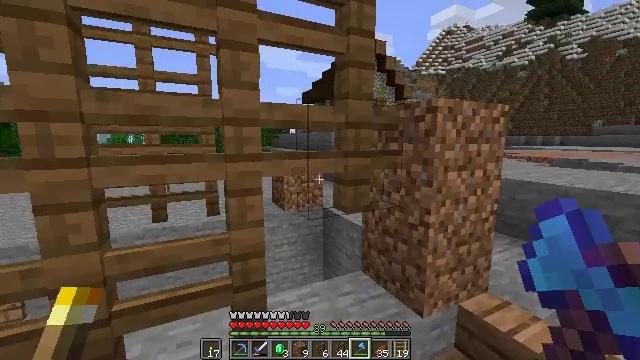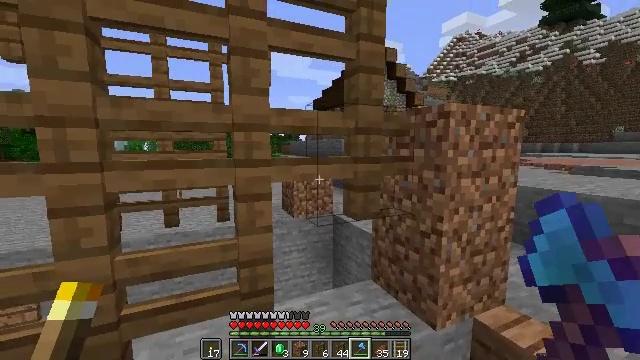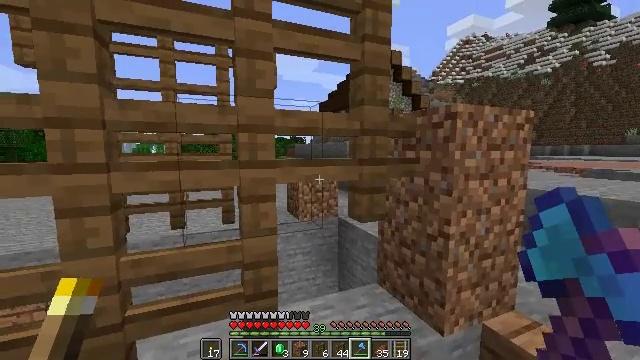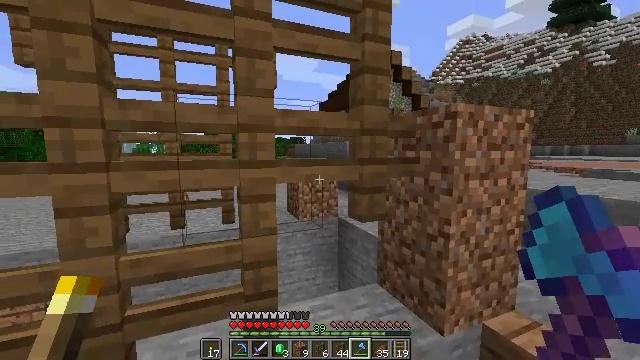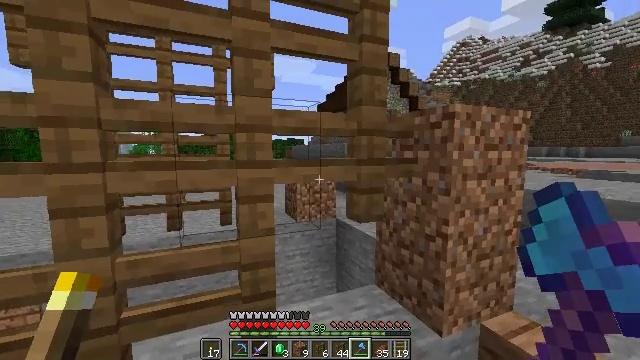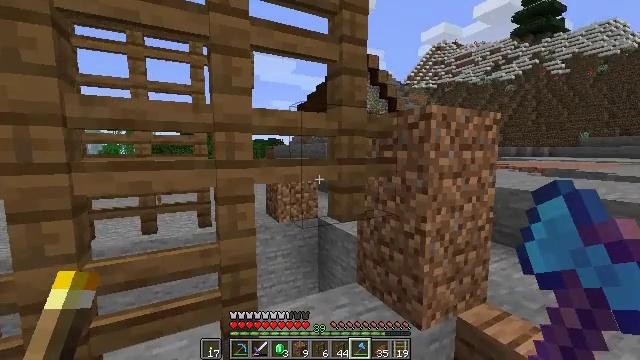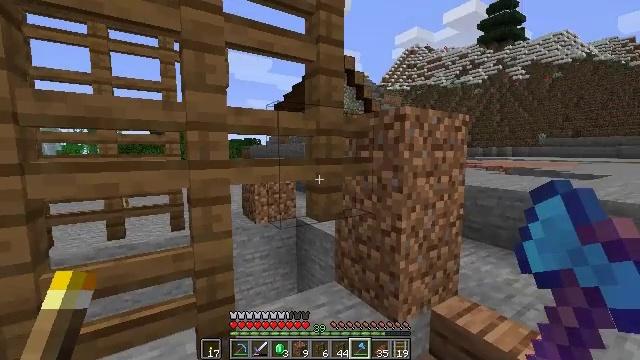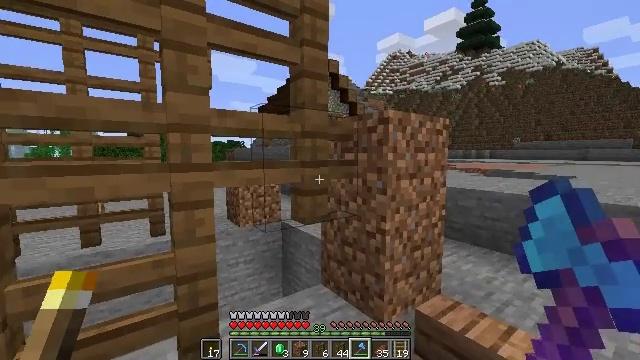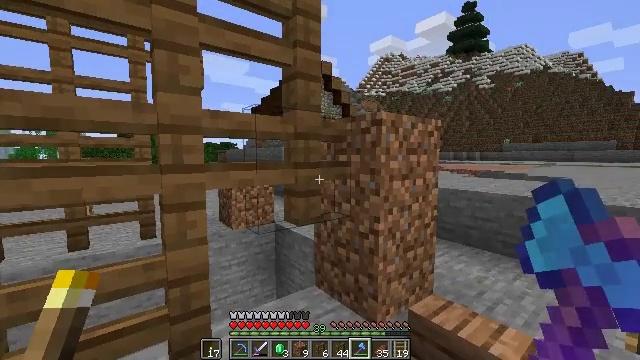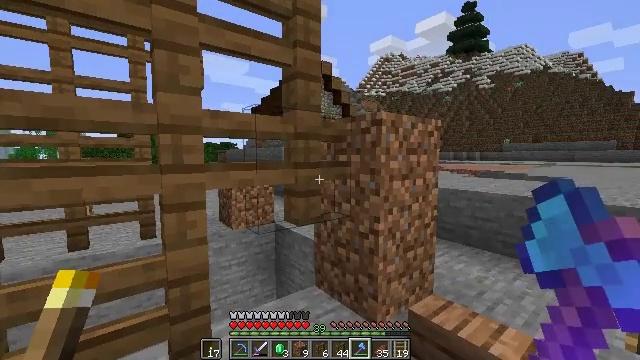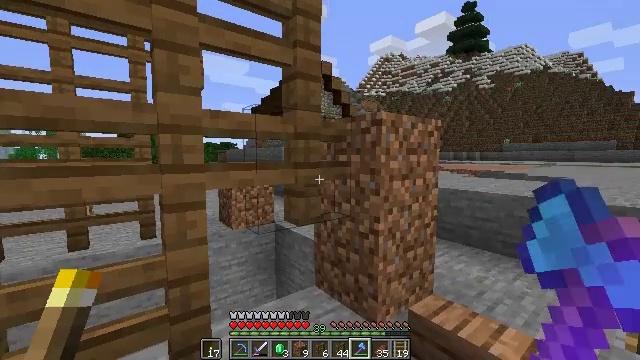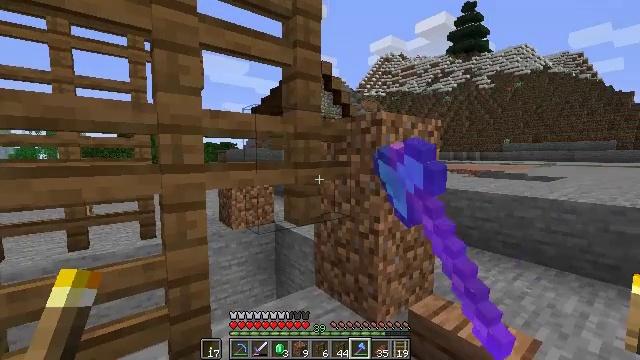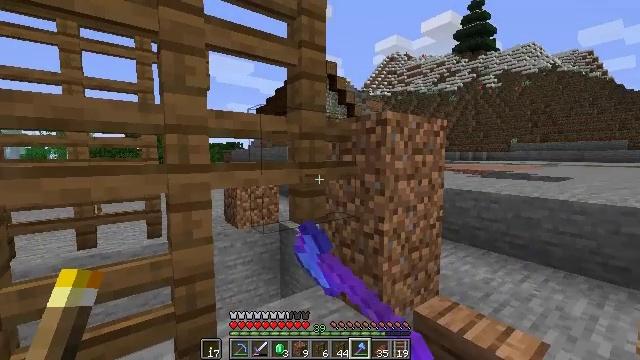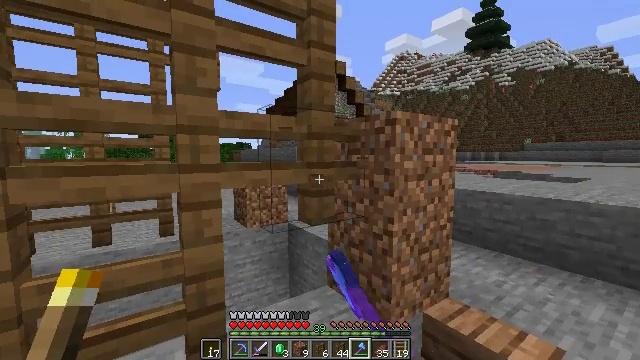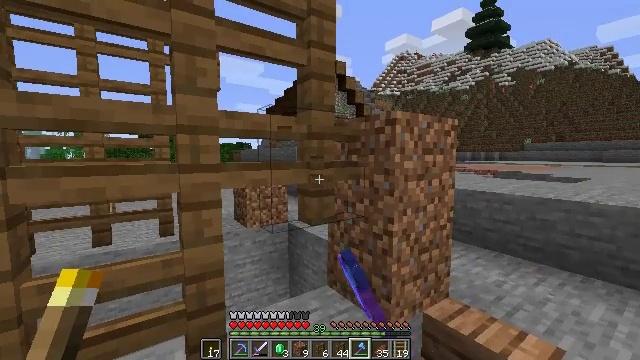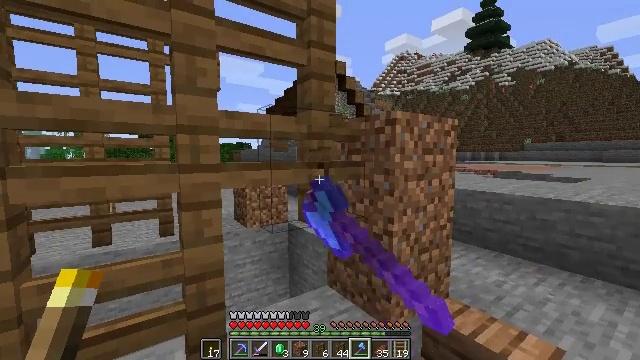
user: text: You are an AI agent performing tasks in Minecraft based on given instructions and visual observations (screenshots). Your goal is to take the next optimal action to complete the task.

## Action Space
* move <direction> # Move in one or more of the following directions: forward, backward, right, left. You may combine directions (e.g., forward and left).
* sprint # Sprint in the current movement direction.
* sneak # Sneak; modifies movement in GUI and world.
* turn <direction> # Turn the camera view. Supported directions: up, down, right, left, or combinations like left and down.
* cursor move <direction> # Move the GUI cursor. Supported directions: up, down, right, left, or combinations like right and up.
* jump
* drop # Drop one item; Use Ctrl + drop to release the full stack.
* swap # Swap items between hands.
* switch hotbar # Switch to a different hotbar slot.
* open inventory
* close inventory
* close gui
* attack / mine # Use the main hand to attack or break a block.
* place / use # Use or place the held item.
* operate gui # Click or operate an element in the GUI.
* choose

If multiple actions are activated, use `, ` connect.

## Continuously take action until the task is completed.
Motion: motion action
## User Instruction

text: Break the spruce fence to collect it.
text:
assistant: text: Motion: turn left and up
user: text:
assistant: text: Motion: turn left
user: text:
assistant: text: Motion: no_op
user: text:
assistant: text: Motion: no_op
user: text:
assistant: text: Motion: turn right
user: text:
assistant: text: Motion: turn right
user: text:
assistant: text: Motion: turn right
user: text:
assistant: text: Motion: turn right
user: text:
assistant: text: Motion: no_op
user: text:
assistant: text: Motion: attack / mine
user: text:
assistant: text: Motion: attack / mine
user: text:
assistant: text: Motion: turn left, attack / mine
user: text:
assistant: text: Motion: turn left, attack / mine
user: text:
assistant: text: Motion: attack / mine
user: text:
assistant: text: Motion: attack / mine
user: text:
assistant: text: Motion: attack / mine
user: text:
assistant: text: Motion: attack / mine
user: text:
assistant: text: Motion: attack / mine
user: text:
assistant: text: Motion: attack / mine
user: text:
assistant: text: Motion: attack / mine
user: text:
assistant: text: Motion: attack / mine
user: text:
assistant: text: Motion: attack / mine
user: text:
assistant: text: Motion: turn up, attack / mine
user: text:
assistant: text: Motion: turn up, attack / mine
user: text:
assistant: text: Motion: turn left and up, attack / mine
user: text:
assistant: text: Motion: turn up, attack / mine
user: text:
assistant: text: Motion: turn right and up, attack / mine
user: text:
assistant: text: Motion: turn right and up, attack / mine
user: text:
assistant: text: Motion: attack / mine
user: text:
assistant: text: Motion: attack / mine